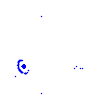
Particle: pion